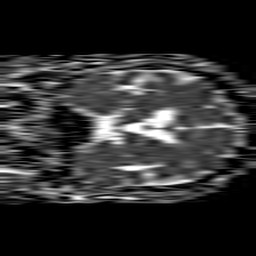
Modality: ADC
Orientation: coronal
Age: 65
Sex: male
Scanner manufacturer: philips
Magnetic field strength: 1.5 T
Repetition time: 4.6 s
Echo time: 0.08631 s